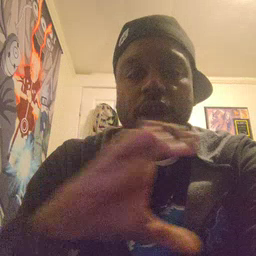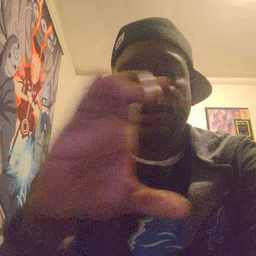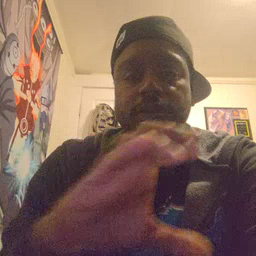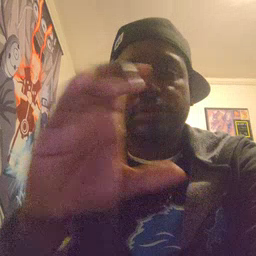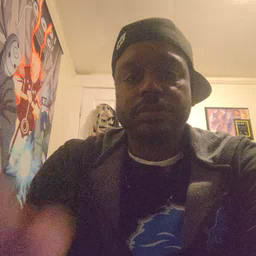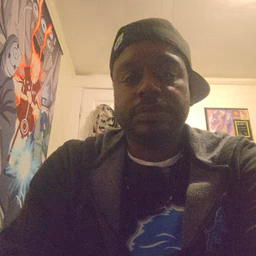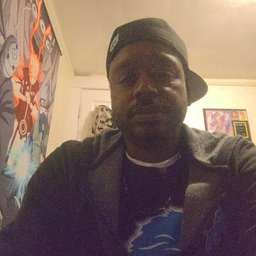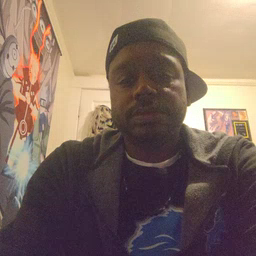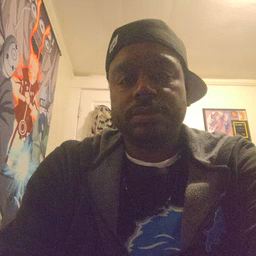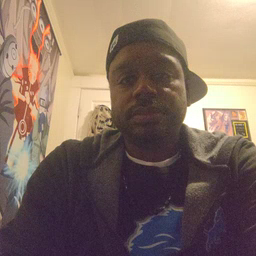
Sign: chocolate